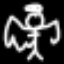
Label: angel